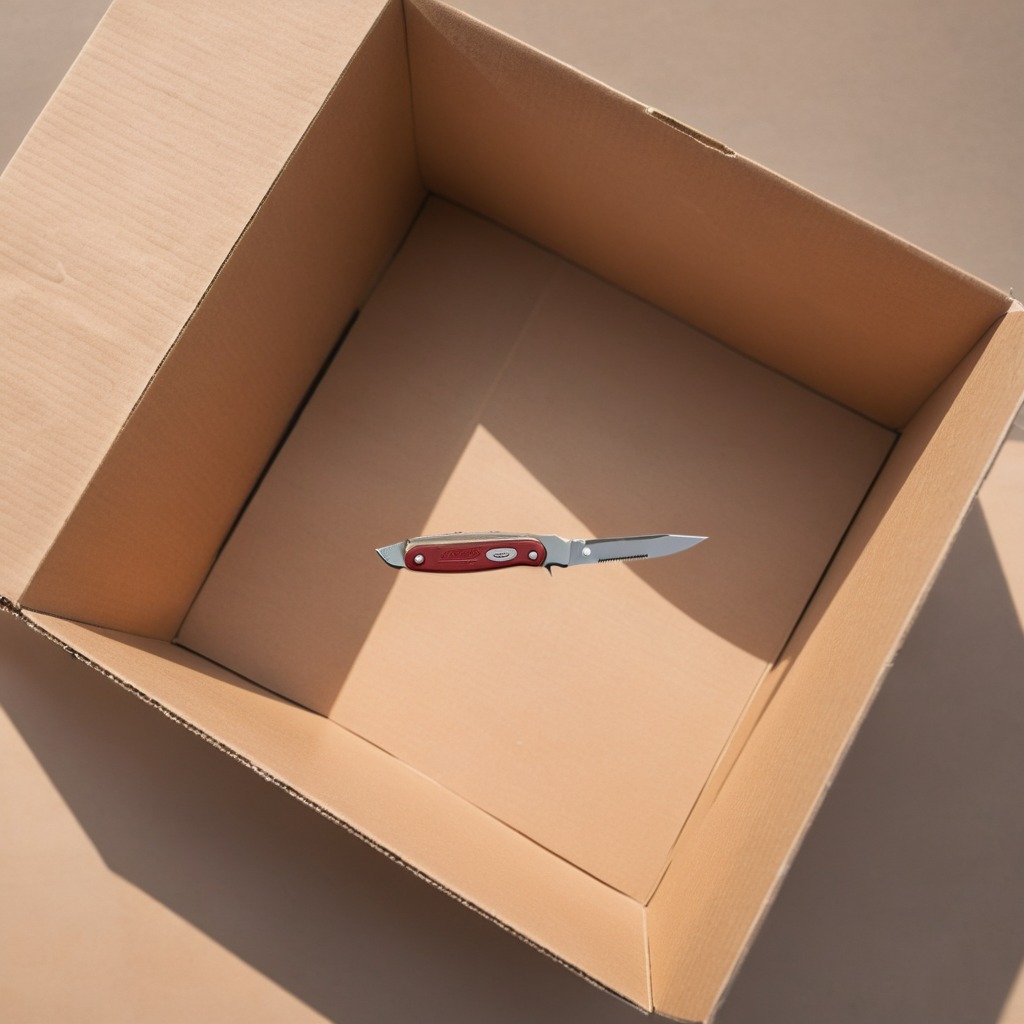
A utility knife lies on the cardboard box surface.